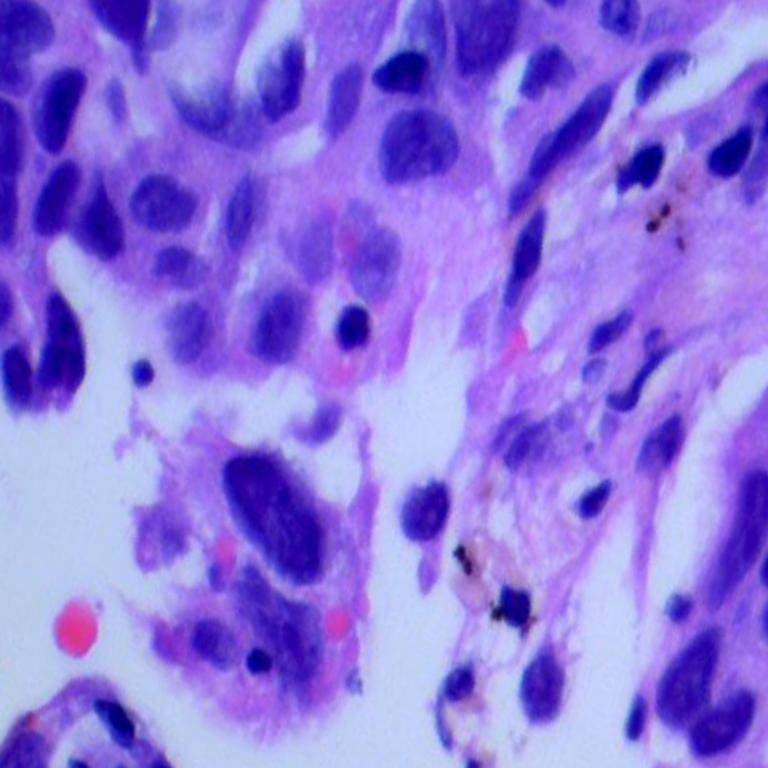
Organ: lung
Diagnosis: adenocarcinomas